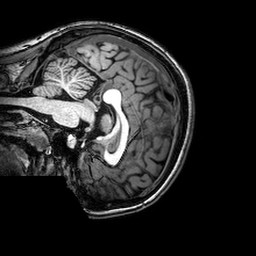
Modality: T1w
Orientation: sagittal
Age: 20
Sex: female
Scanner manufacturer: philips
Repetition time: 0.008206 s
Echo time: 0.00378 s